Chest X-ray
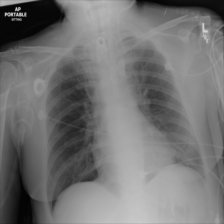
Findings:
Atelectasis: negative
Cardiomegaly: negative
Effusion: negative
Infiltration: negative
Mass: negative
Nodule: negative
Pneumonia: negative
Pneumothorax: negative
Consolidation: positive
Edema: negative
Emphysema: negative
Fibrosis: negative
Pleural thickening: negative
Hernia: negative